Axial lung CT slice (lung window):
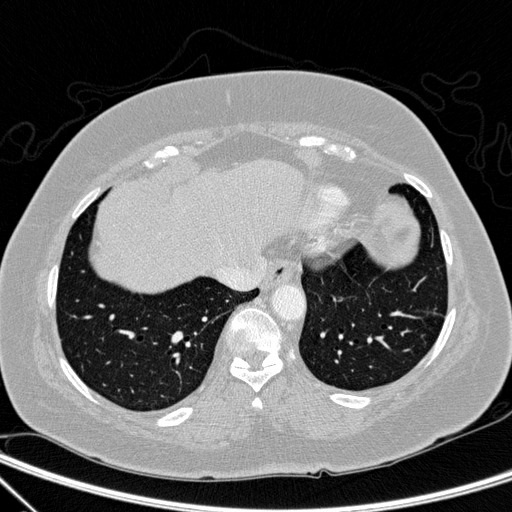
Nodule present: no